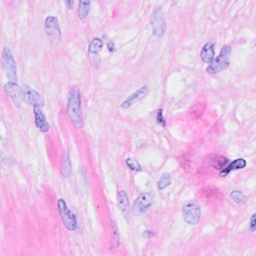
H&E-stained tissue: Breast